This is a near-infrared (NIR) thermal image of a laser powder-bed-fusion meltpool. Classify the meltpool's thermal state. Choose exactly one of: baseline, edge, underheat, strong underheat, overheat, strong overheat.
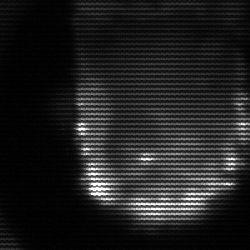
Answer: baseline